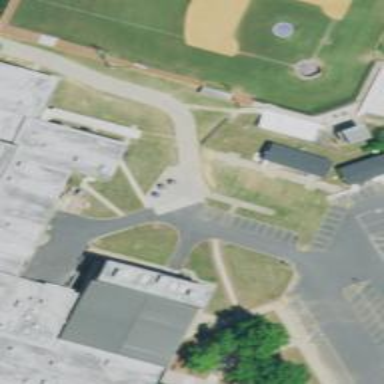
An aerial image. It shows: School.